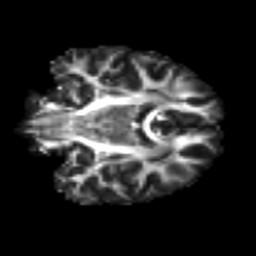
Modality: FA
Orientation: coronal
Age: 29
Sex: female
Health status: ill
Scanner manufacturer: siemens
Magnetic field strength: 3 T
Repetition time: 6.5 s
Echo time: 0.062 s